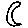
Label: moon